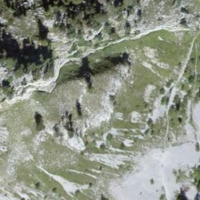
EUNIS habitat code: 23
Species observed at this site:
Parnassius apollo